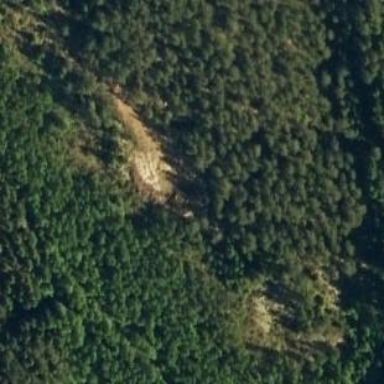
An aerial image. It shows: Landscape dominated by bare rock.